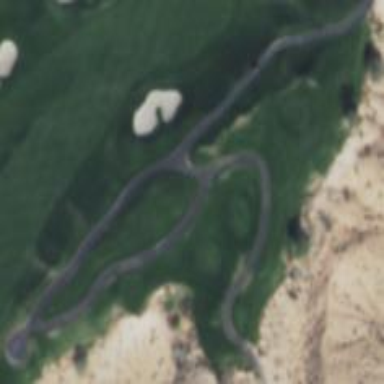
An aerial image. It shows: Area of rough grass used for golf.